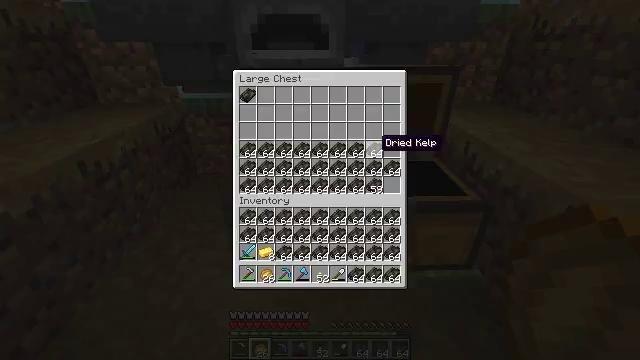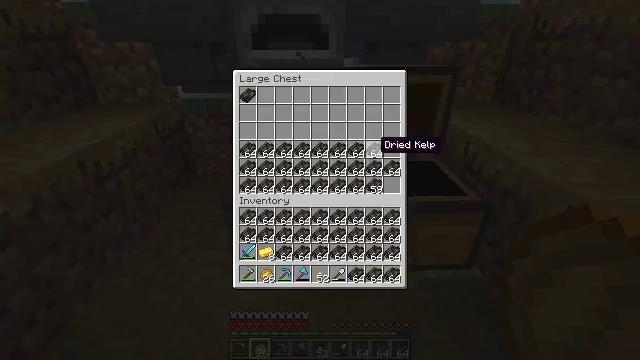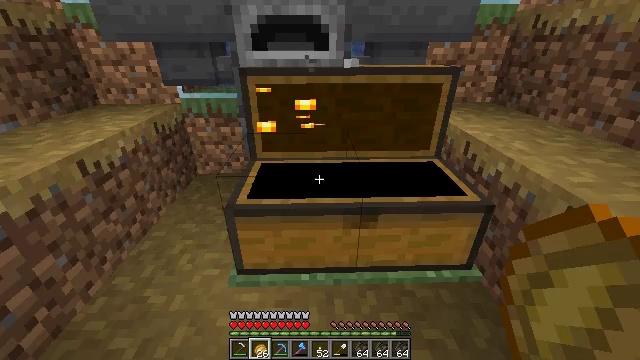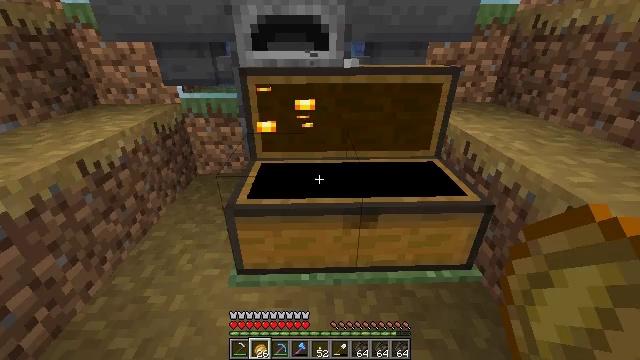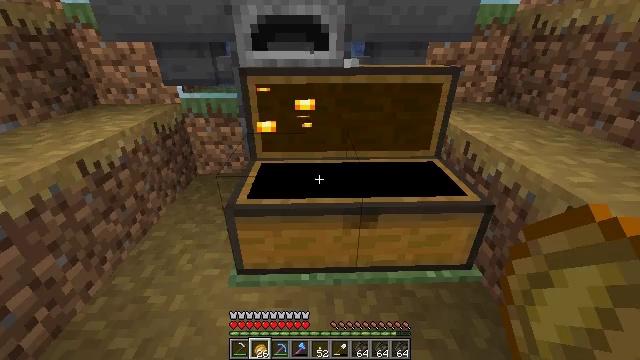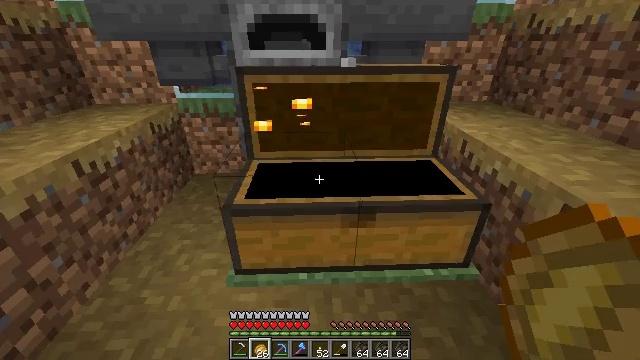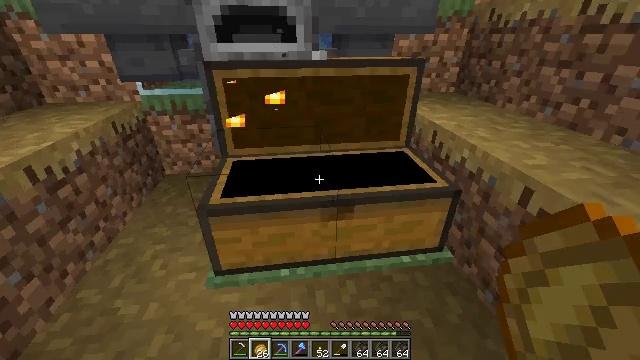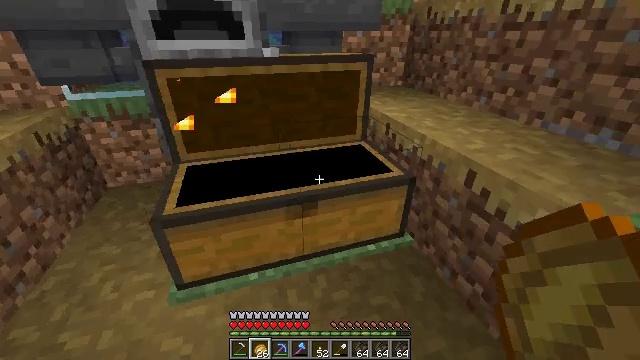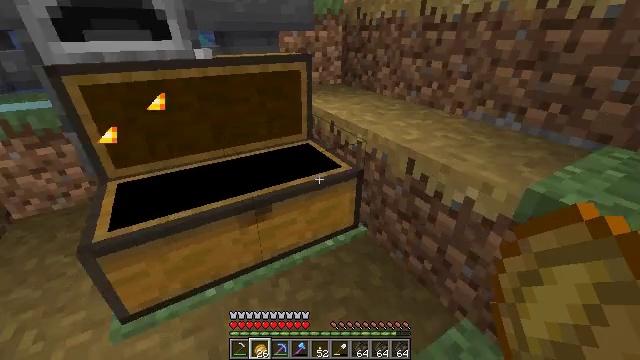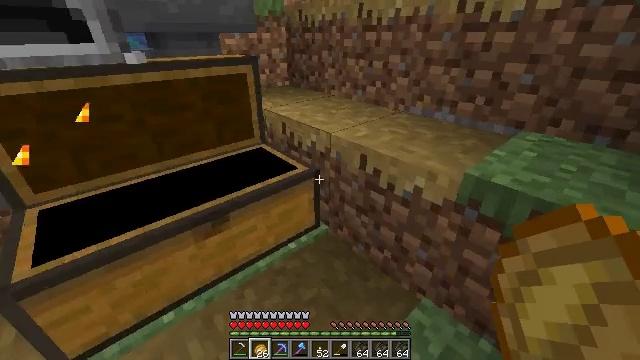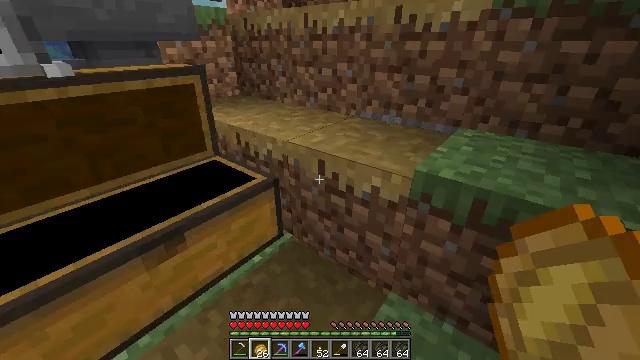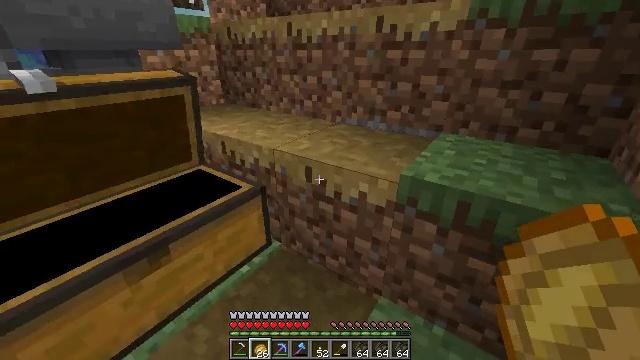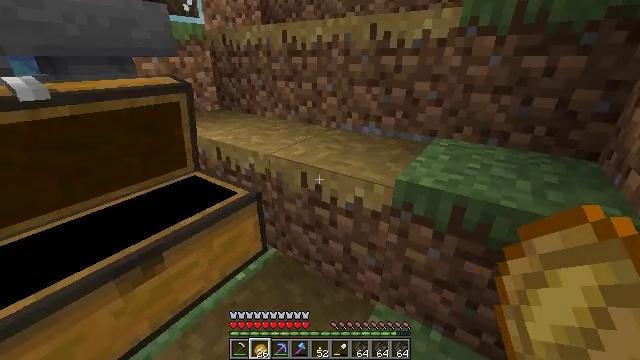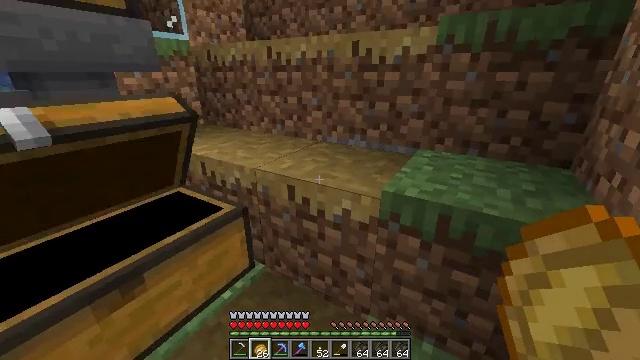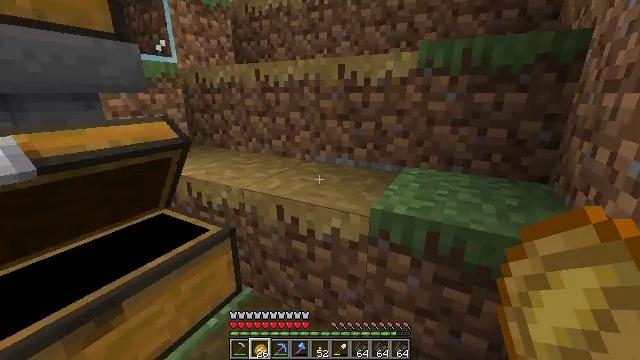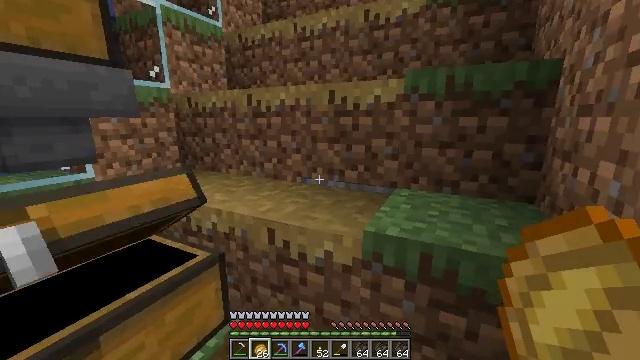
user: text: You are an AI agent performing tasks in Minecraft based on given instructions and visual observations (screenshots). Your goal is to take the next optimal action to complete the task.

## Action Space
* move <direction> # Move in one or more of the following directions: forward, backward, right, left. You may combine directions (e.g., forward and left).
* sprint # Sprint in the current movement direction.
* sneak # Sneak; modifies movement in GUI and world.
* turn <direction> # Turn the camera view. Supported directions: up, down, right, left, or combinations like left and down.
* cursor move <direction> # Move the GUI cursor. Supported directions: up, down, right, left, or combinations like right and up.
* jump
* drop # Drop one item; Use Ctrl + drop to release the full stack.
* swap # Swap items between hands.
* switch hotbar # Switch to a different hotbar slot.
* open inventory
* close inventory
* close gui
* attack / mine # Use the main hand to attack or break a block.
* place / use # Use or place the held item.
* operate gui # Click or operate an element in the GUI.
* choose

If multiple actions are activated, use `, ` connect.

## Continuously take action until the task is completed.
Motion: motion action
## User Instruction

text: Interact with the crafting table to obtain a dried kelp block.
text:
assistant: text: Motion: sneak, open gui
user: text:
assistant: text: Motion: sneak
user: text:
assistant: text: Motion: close gui
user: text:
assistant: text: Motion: no_op
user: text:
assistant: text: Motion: no_op
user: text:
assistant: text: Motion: turn right and down
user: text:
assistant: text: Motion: turn right
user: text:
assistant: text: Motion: turn right
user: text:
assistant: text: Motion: turn right
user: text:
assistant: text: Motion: turn right and up
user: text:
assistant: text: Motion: turn right and up
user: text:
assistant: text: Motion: turn right and up
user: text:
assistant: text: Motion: turn right and up
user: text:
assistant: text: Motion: turn right and up
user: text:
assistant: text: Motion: turn right and up
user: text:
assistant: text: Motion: move forward, turn right and up
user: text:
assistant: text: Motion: move forward, turn right and up
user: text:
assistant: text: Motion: move forward, turn right, jump
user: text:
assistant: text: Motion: move forward, turn right, jump
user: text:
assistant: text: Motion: move forward, turn right, jump
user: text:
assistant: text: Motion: move forward, jump
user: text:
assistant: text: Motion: move forward, jump
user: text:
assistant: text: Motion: move forward, jump
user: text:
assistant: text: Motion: move forward, jump
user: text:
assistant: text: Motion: move forward, jump
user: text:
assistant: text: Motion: move forward, jump
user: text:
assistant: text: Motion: move forward, sprint, jump
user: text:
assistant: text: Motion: move forward, sprint, jump
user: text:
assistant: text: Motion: move forward, sprint, jump
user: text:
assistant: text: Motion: move forward, sprint, jump